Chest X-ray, AP view. Patient: 20 years old, sex M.
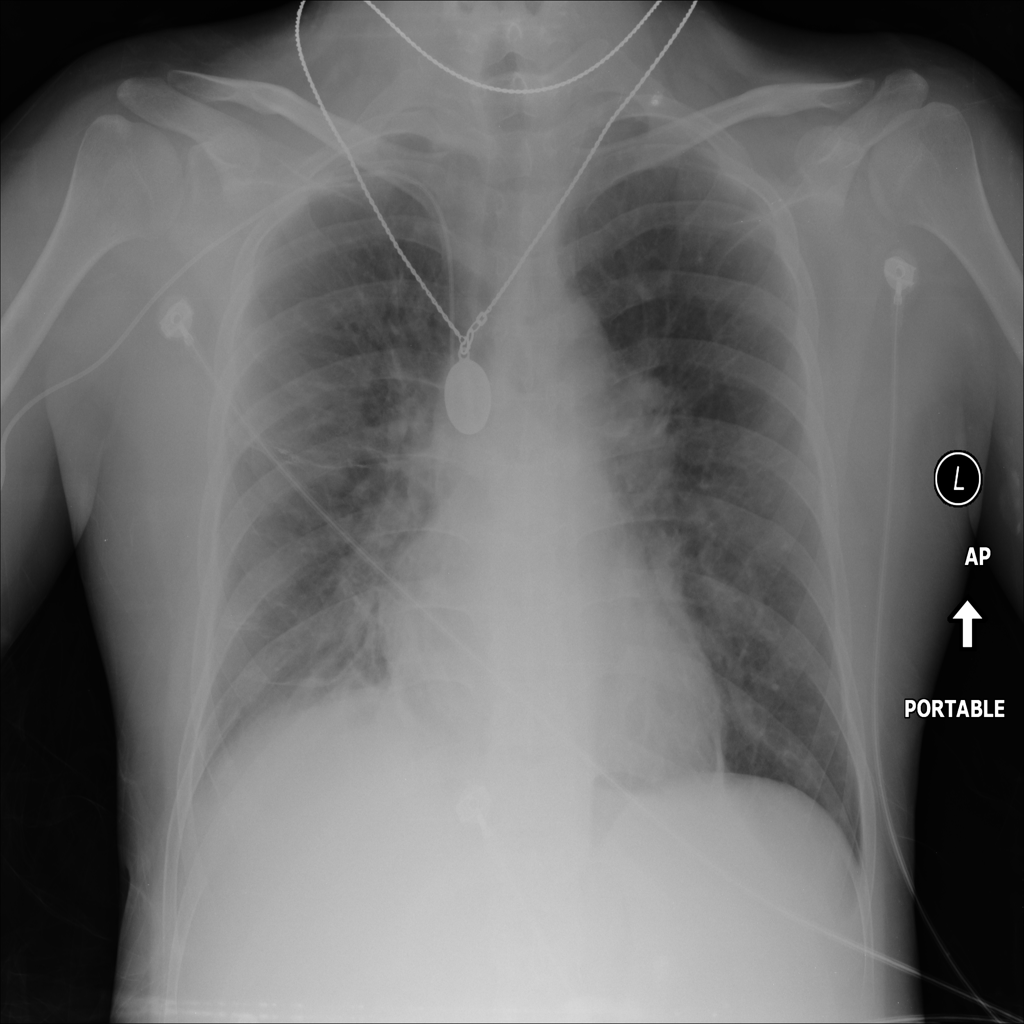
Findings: Infiltration